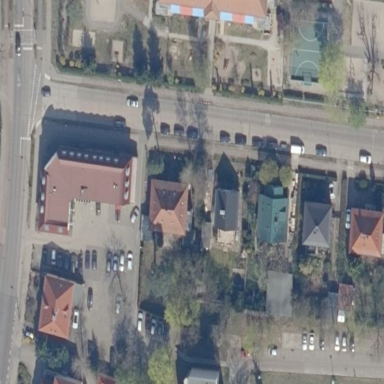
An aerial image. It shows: Parking area with paving stones surface.